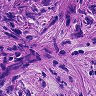
Metastatic tissue present: yes